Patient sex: F
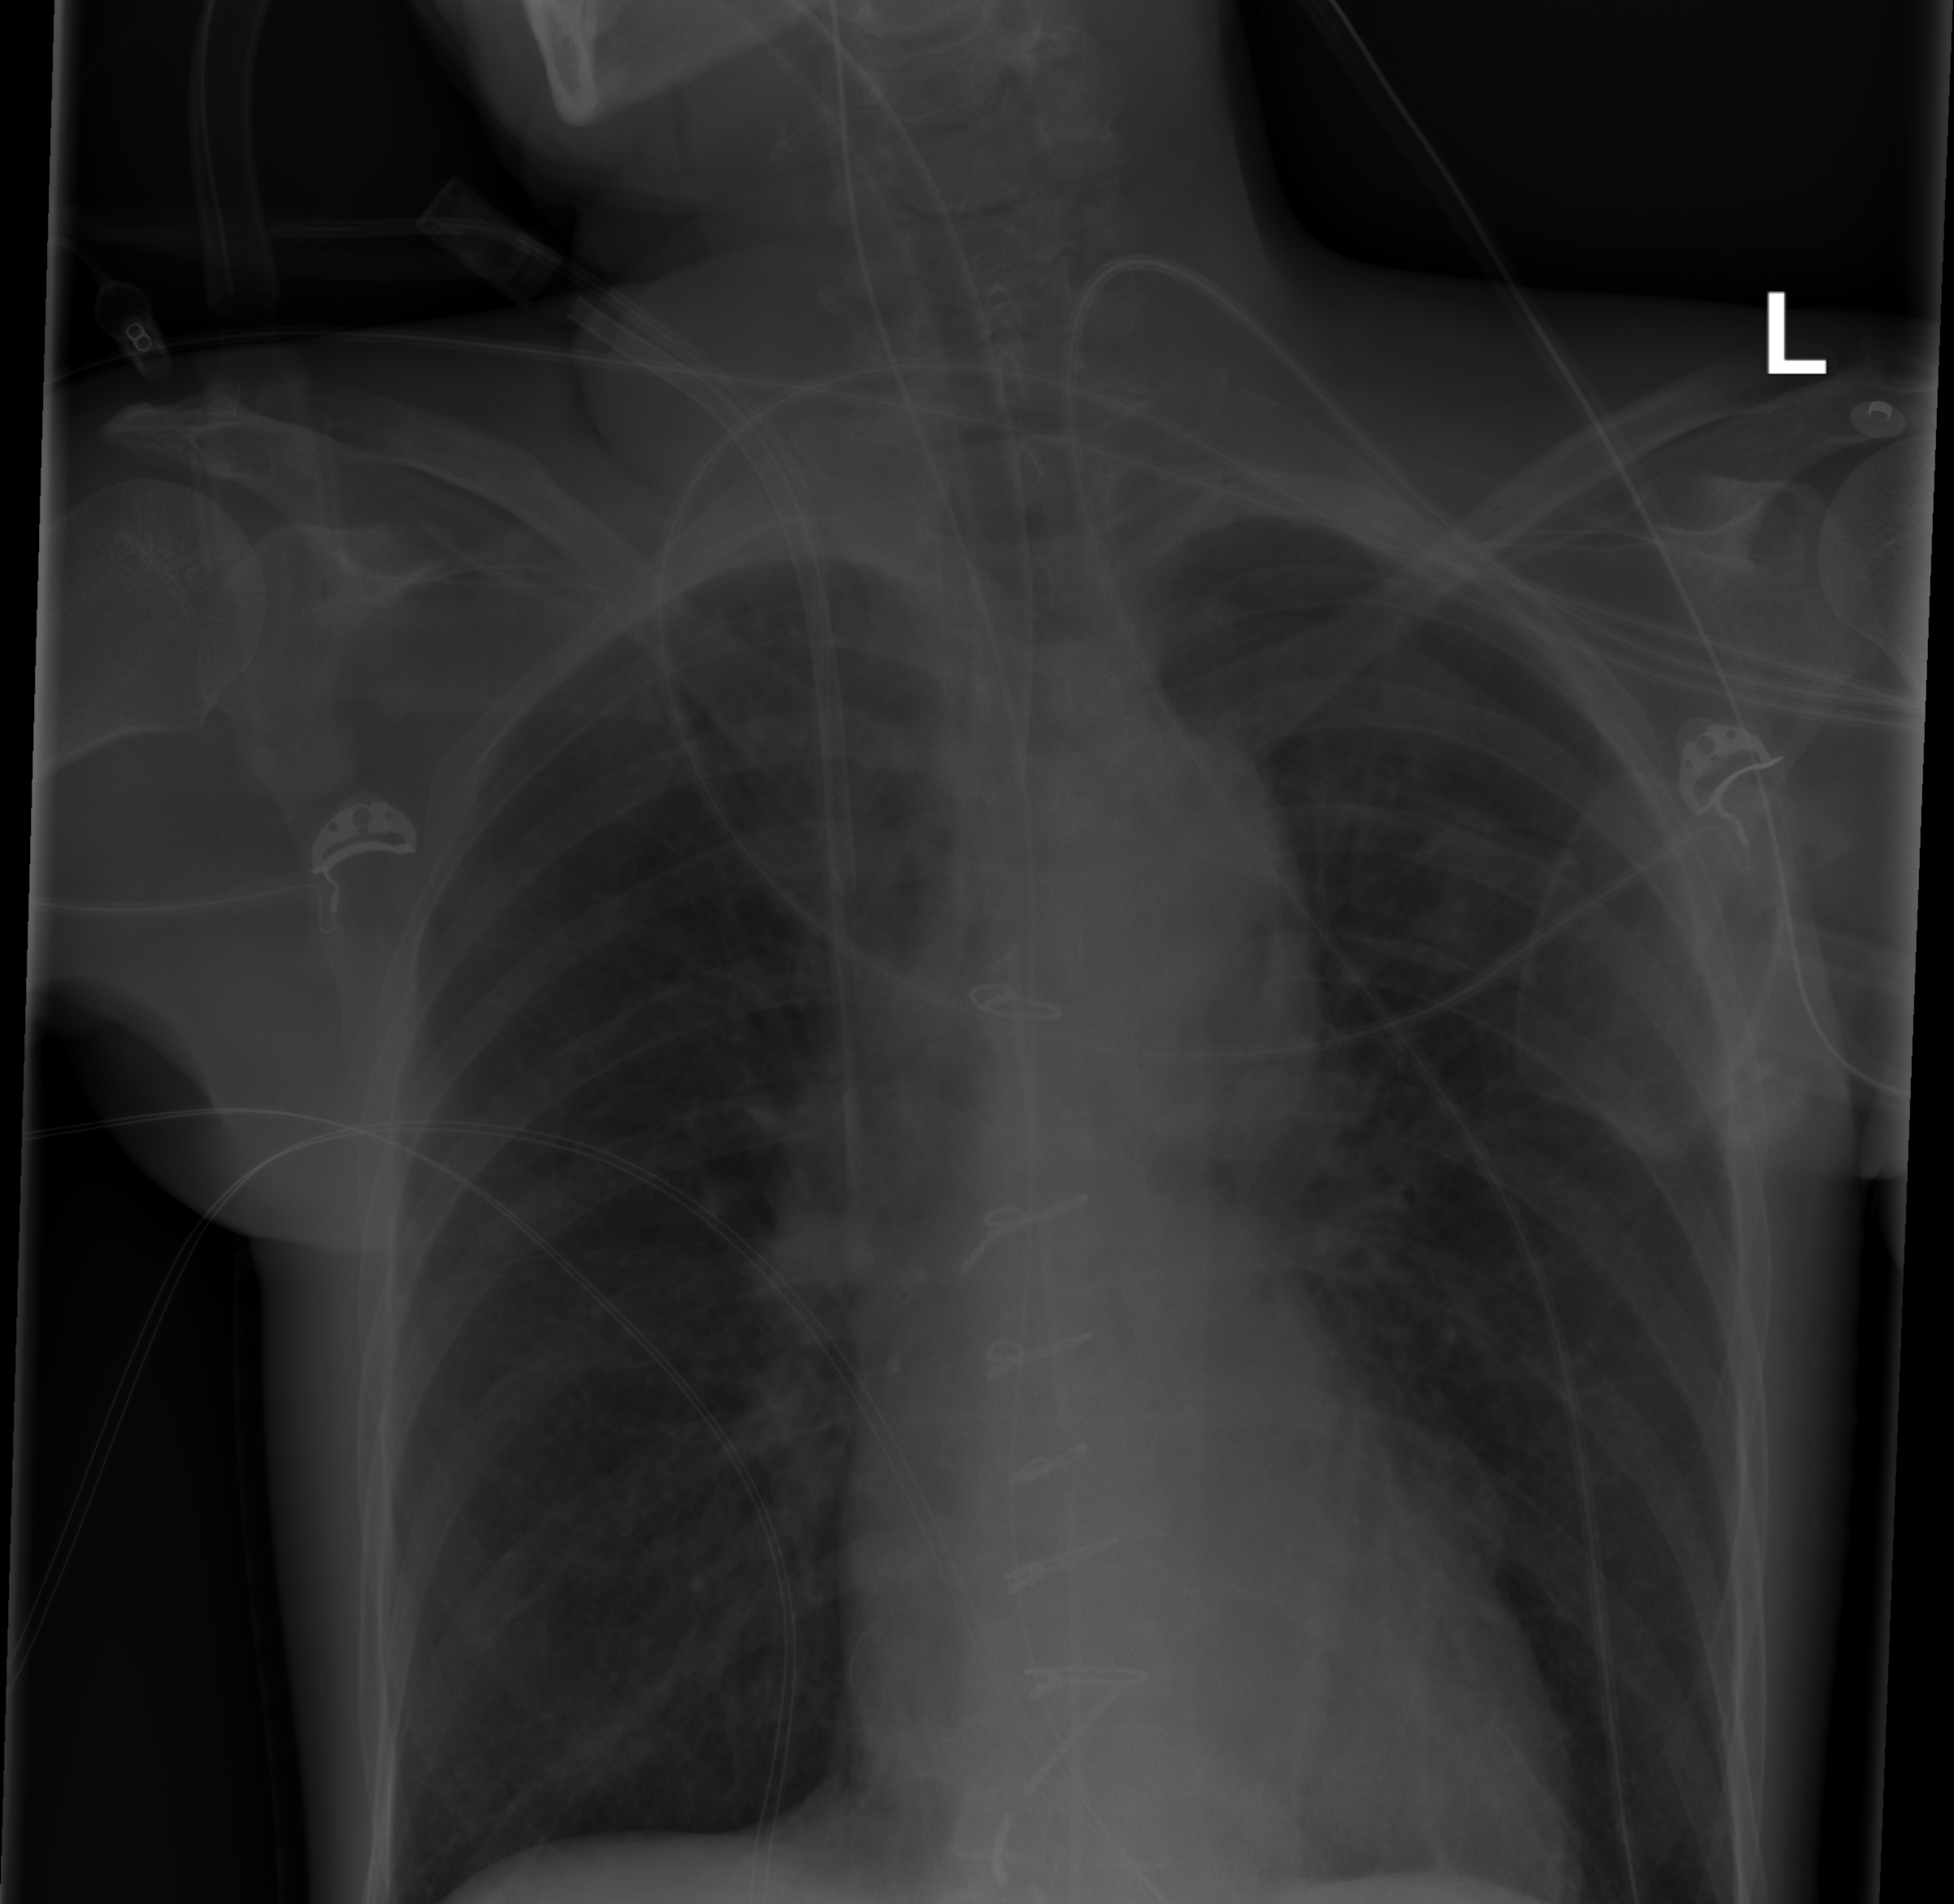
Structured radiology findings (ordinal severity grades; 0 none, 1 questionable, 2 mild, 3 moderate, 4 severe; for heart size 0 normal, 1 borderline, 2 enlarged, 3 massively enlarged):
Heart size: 0
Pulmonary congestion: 0
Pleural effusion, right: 0
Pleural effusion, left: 0
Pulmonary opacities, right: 0
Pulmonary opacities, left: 0
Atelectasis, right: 1
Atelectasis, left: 1